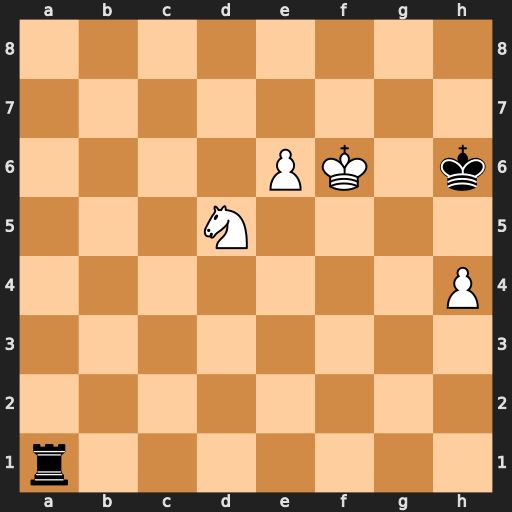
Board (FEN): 8/8/4PK1k/3N4/7P/8/8/r7
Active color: w
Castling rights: -
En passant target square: -
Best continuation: e7 Rf1+ Ke6